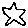
Label: star